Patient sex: M
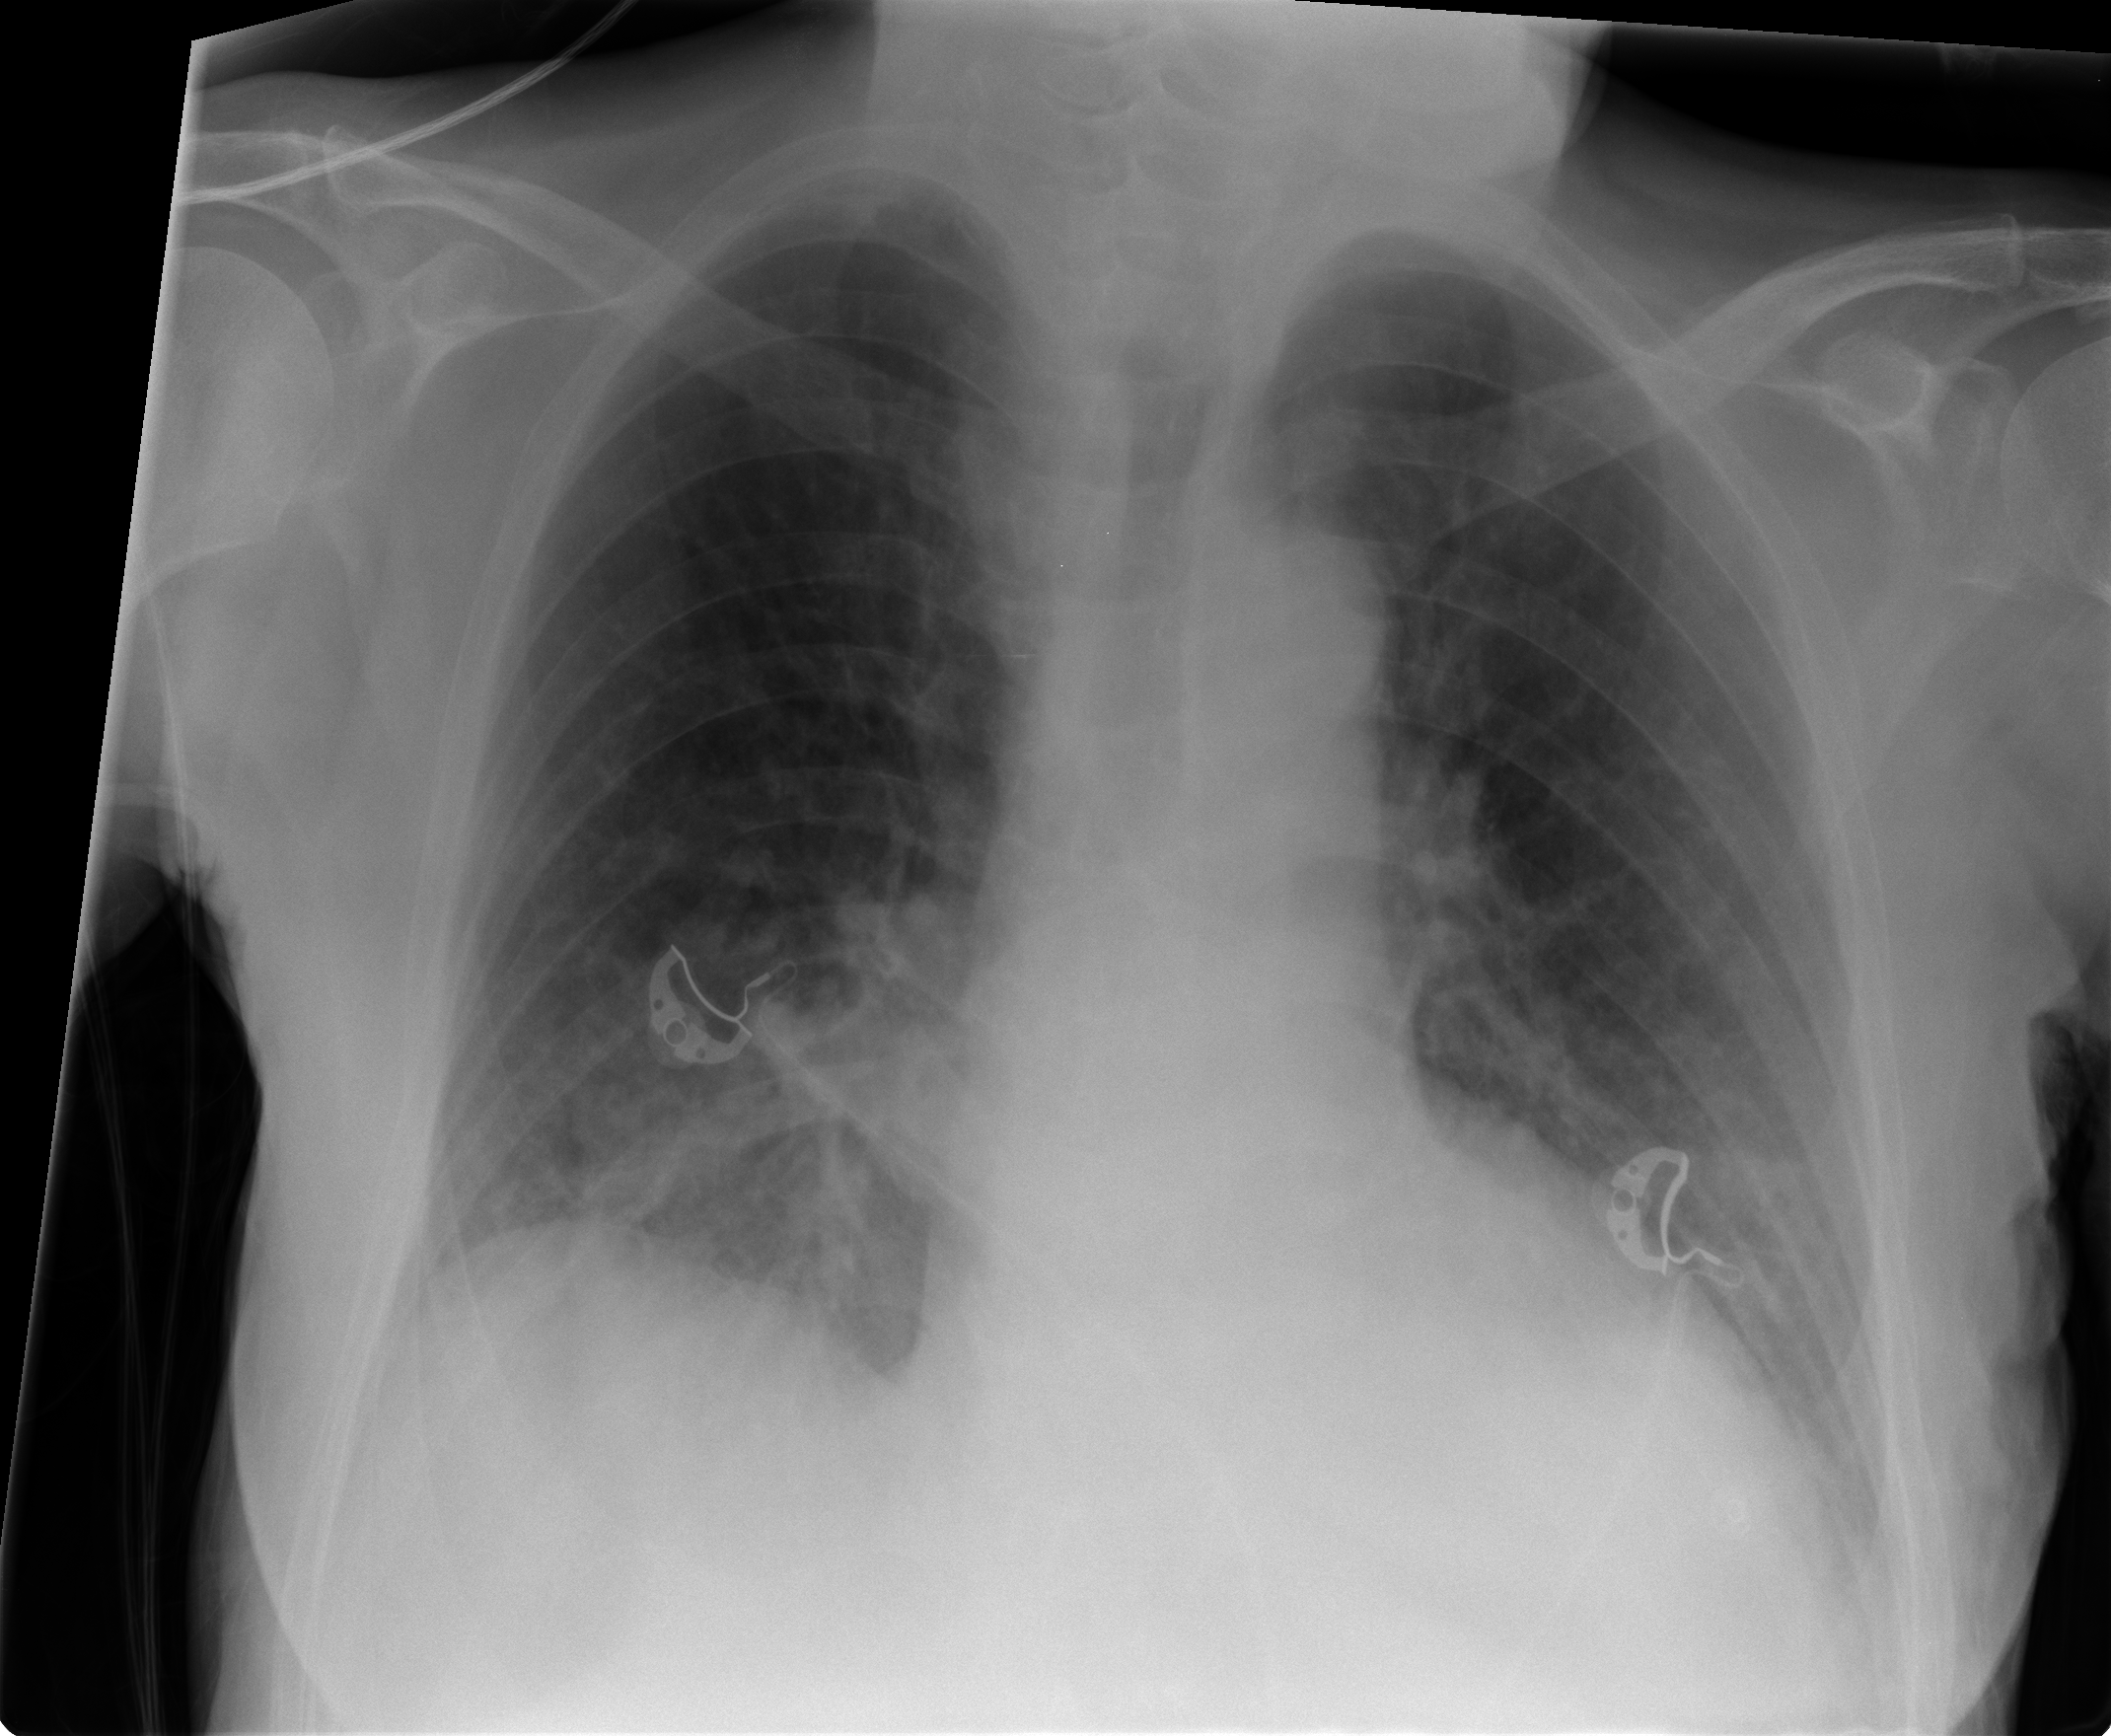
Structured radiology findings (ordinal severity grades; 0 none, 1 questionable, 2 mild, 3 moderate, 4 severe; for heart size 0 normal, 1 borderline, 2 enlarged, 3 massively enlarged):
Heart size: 1
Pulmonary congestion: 2
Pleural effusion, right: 0
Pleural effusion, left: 0
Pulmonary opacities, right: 1
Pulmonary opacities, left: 0
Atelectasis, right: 2
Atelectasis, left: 0